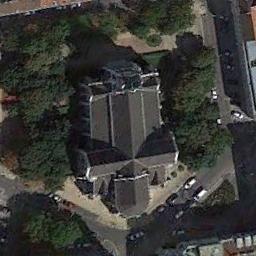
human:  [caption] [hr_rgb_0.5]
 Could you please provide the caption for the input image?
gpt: This is a church, Like a cross, Surrounded by many trees .

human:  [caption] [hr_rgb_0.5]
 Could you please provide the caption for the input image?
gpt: A church with a black cross-shaped roof surrounded by trees and many buildings and parked vehicles .

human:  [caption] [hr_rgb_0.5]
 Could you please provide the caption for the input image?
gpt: The church with a tower and the rest of the church has a cross-shaped roof .

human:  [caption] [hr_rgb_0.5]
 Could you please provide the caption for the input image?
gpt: There is a church surrounded by some trees with a road passed by .

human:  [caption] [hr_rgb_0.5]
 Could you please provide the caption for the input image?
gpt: There are many trees near the church .